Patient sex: F
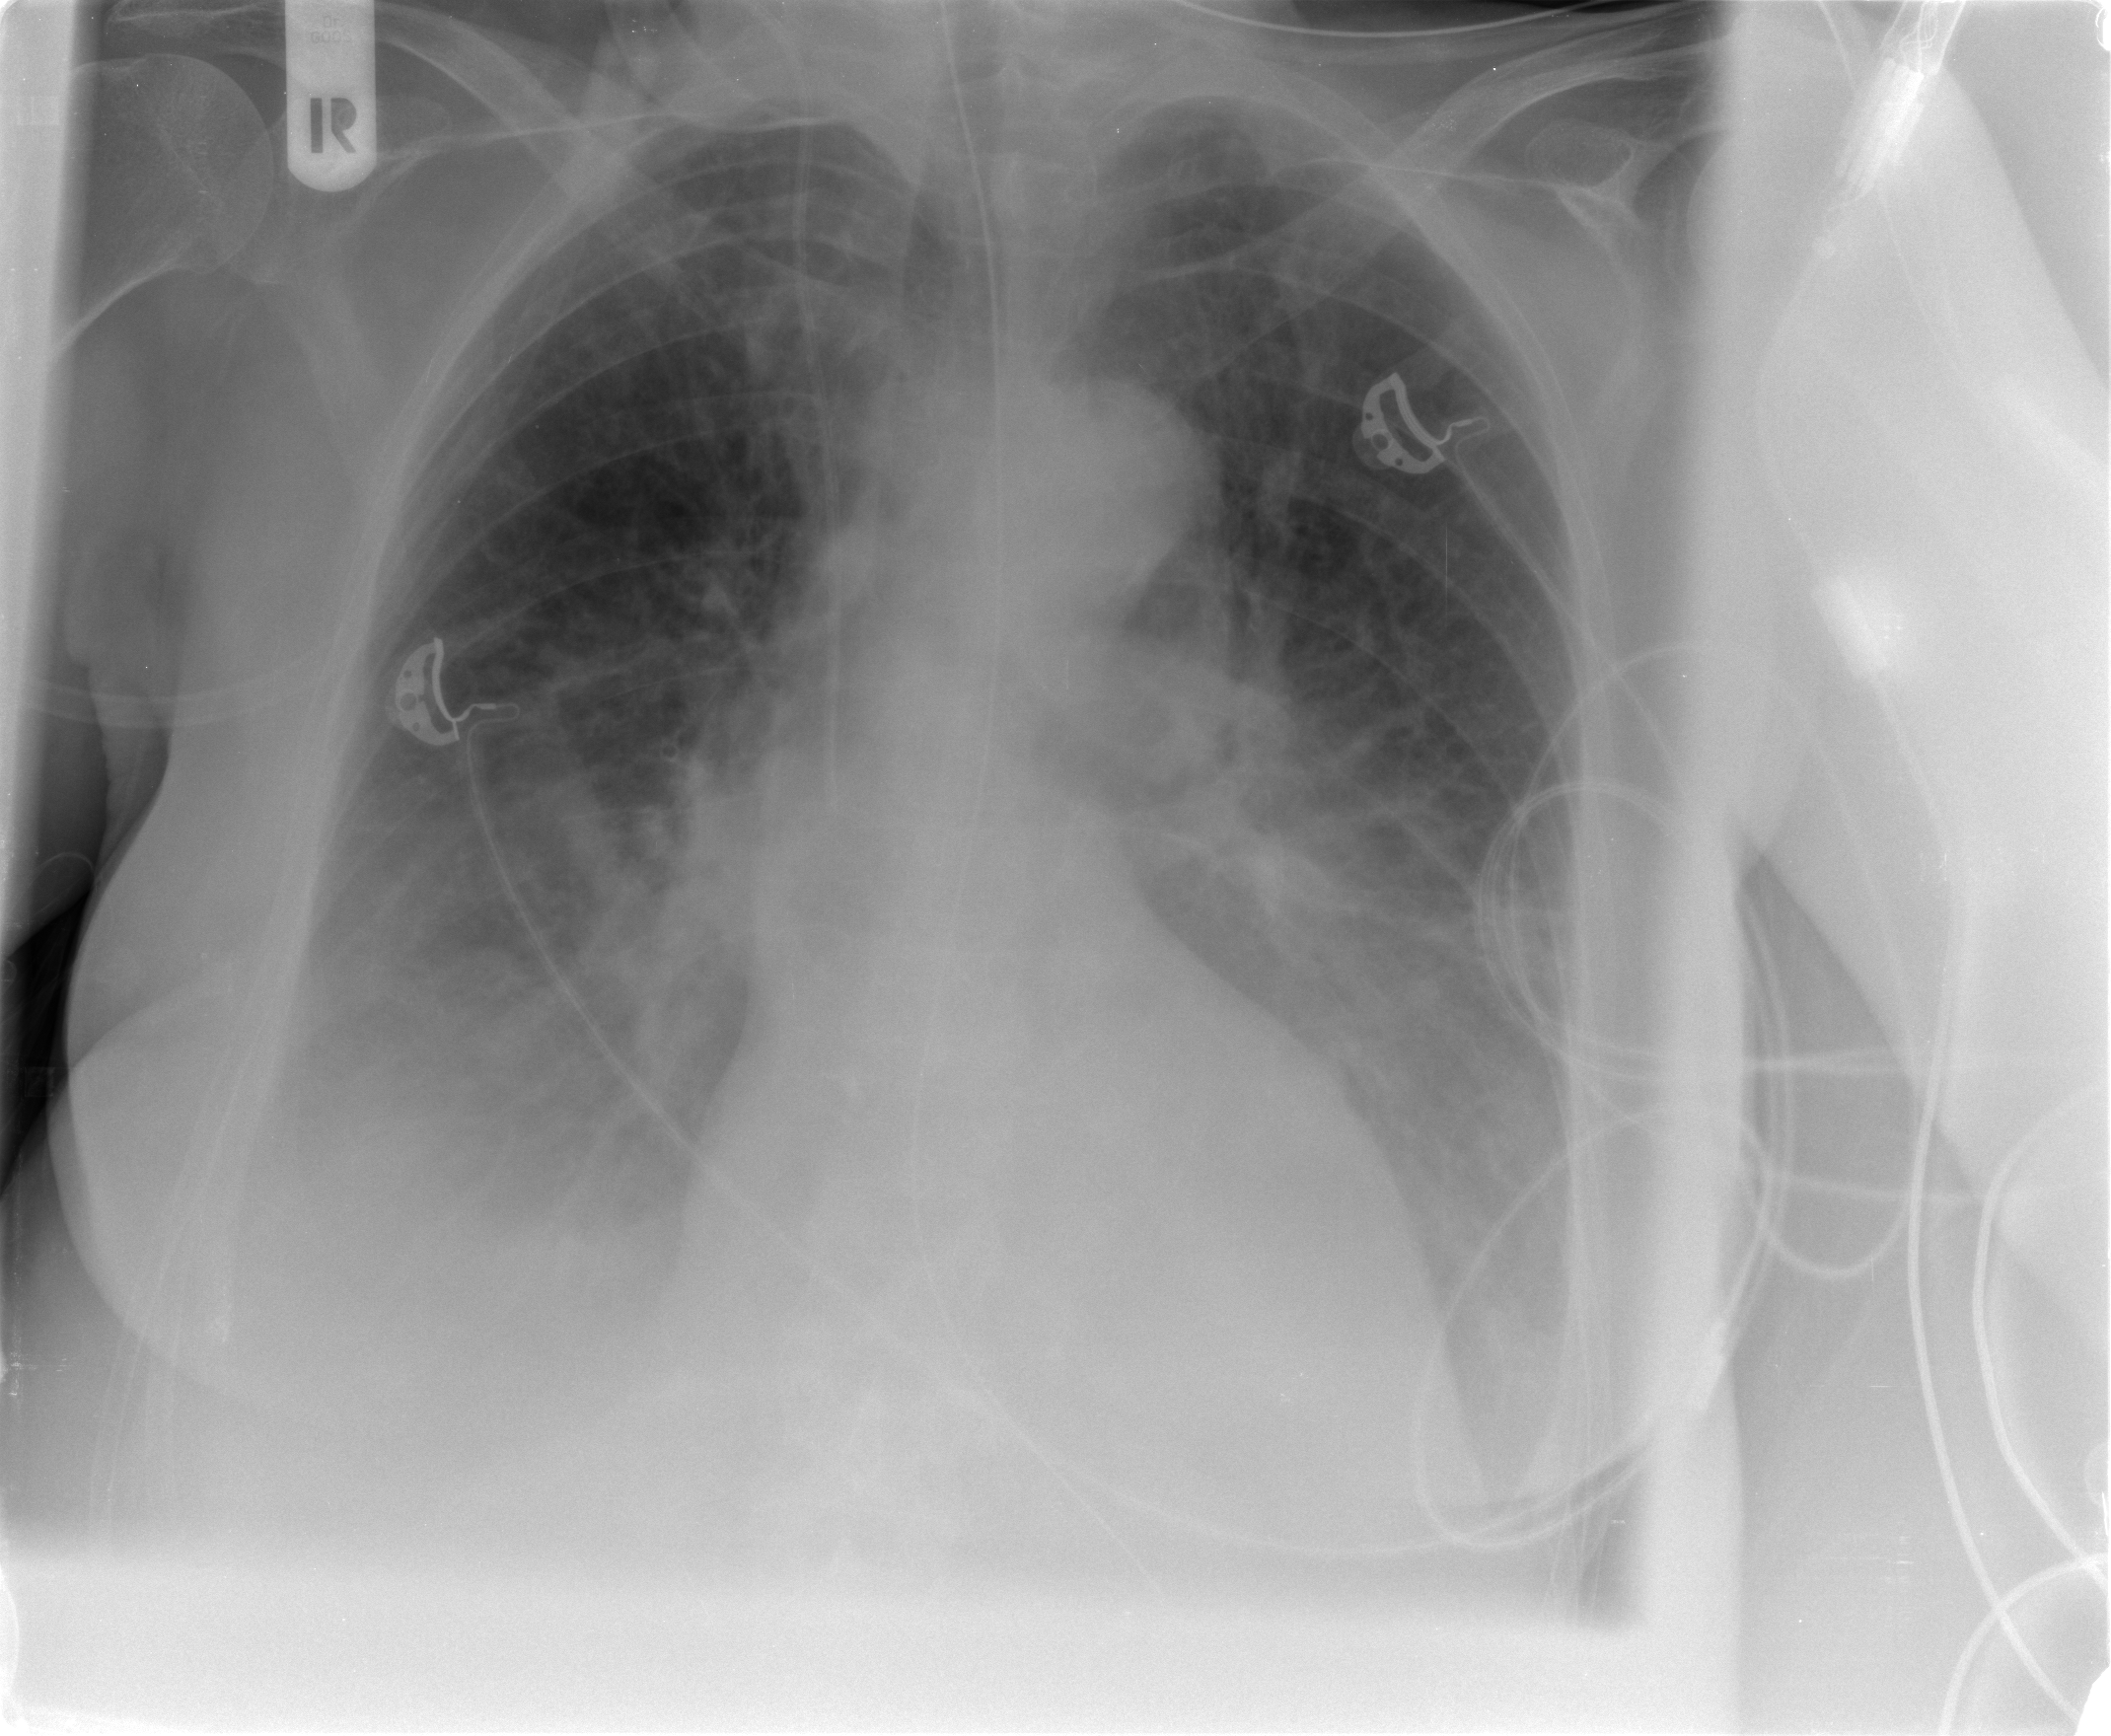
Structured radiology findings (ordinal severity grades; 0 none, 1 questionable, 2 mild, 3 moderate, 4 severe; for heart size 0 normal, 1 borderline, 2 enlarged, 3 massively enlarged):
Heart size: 0
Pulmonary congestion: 3
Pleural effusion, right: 3
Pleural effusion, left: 3
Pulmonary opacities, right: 1
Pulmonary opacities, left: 1
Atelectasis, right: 2
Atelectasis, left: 2